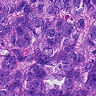
Metastatic tissue present: yes